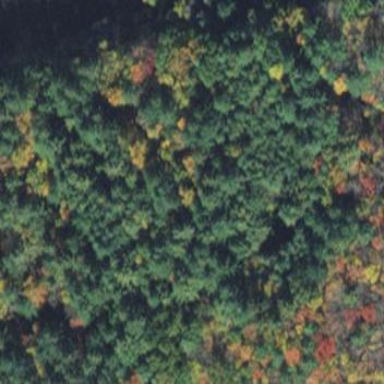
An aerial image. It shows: Beautiful woodland area.